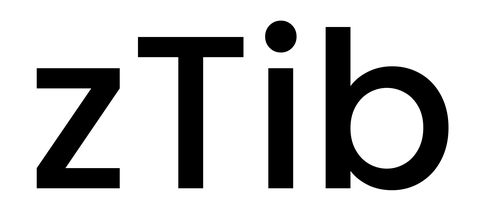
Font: Poppins-Medium